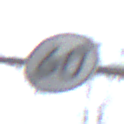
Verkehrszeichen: EndeGeschwindigkeit60
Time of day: MorningAfternoon
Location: Outdoor (Nature)
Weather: Clear
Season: Winter
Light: Natural